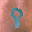
Label: 8